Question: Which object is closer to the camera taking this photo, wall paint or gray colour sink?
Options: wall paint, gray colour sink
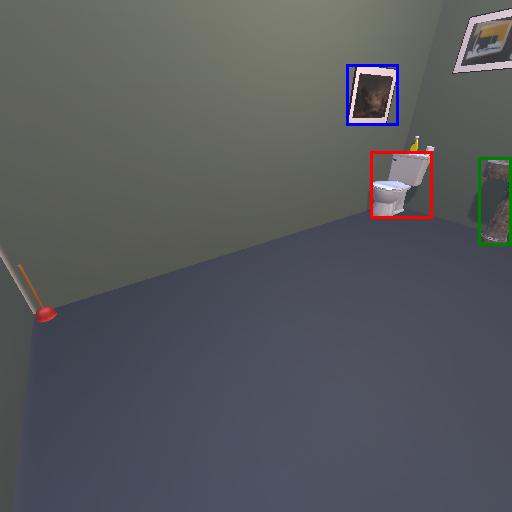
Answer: wall paint